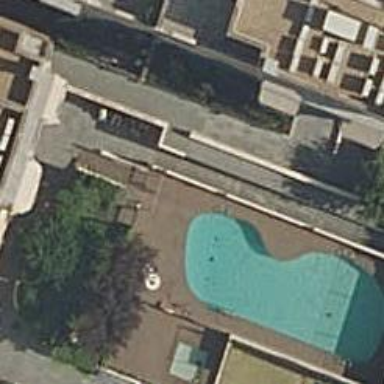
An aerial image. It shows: Swimming pool located in leisure land.